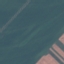
Land use / land cover class: AnnualCrop